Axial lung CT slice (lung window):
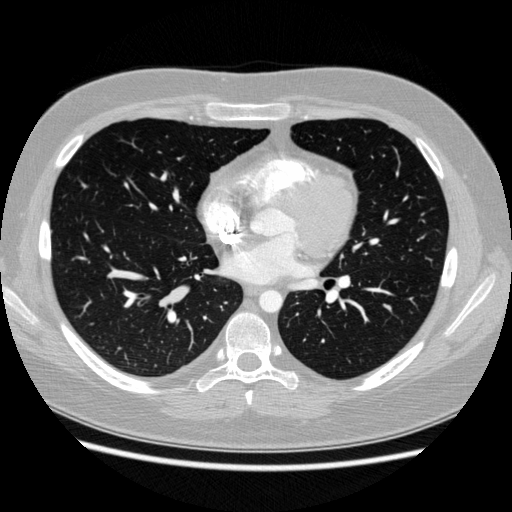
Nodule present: no